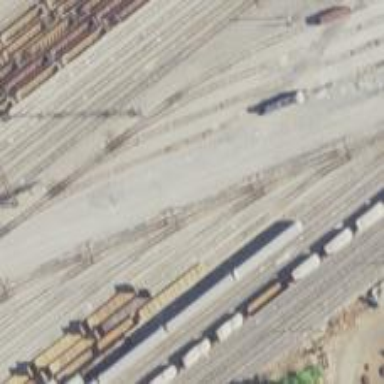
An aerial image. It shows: Railway yard in service.